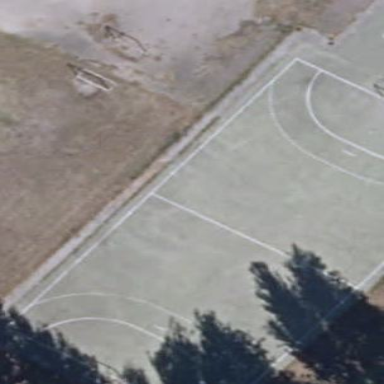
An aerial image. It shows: Soccer pitch designated for leisure and sports activities.